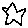
Label: star